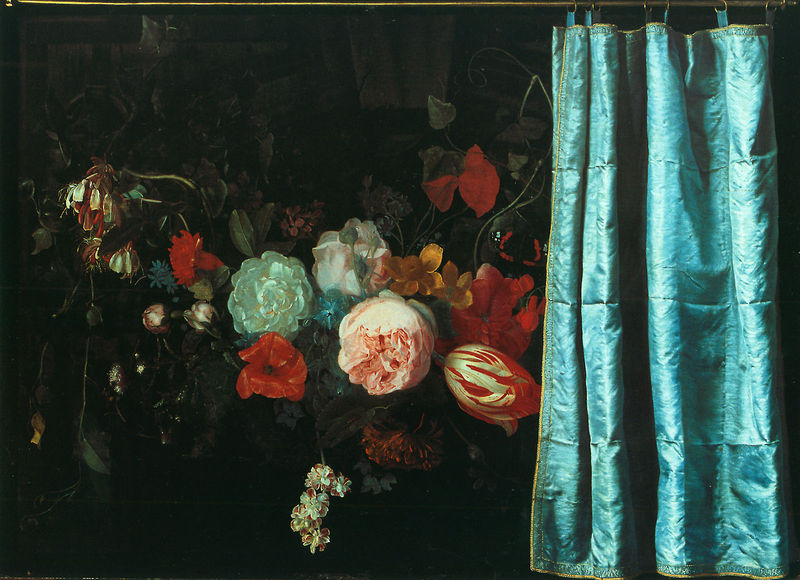
Titel: Blumenstilleben mit Vorhang
Künstler: Adriaen van der Spelt
Institution: Chicago, The Art Institute
Schlagwörter: blau, weiß, gelb, grün, blumen, schwarz, rosen, rot, malerei, falten, vorhang, rosa, stilleben, stillleben, hellblau, tulpen, fotorealistisch, tulpe, blautöne, knospen, narzisse, rottöne, kalt warm kontrast, ranunkeln, vohang, vorhangstange, blauer vorhang